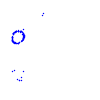
Particle: pion